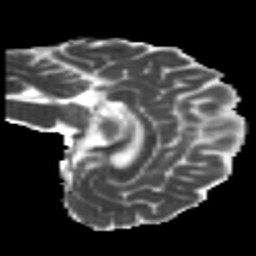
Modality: MD
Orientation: sagittal
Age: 23
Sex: female
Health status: healthy
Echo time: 0.074 s